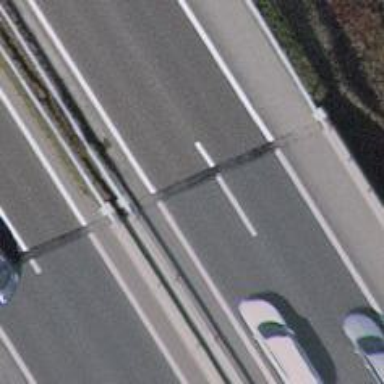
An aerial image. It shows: Bridge over motorway.